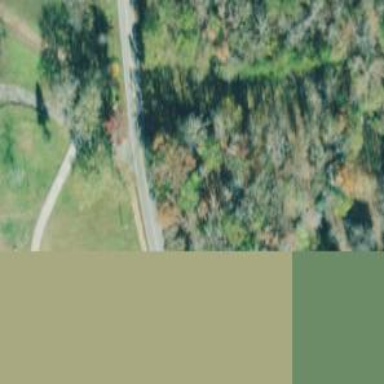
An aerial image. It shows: Driveway.